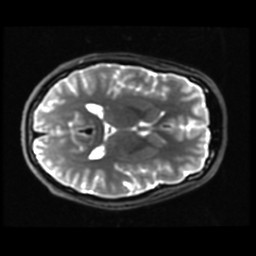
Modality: T2w
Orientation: axial
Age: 21
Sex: female
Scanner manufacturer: ge
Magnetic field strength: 3 T
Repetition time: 8.947 s
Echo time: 0.09798 s